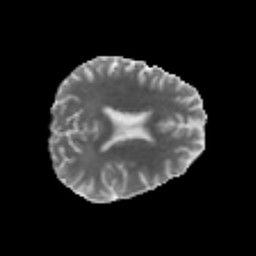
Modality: MD
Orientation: axial
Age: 42
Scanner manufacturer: philips
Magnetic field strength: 3 T
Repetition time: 8.553 s
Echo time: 0.1273 s